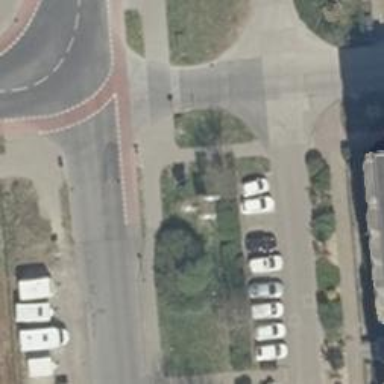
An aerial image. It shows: Sidewalk along the footway.